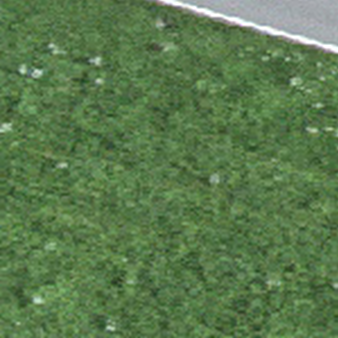
Label: other